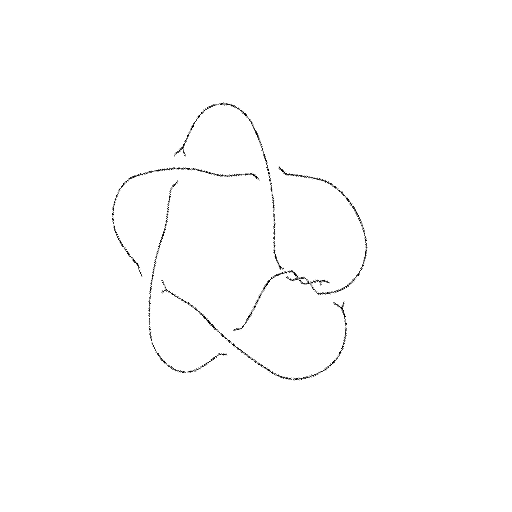
Crossing number: 8